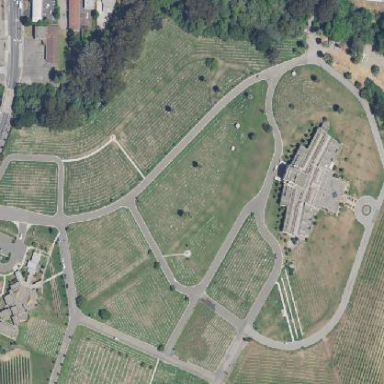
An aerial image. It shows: Graveyard used as cemetery.